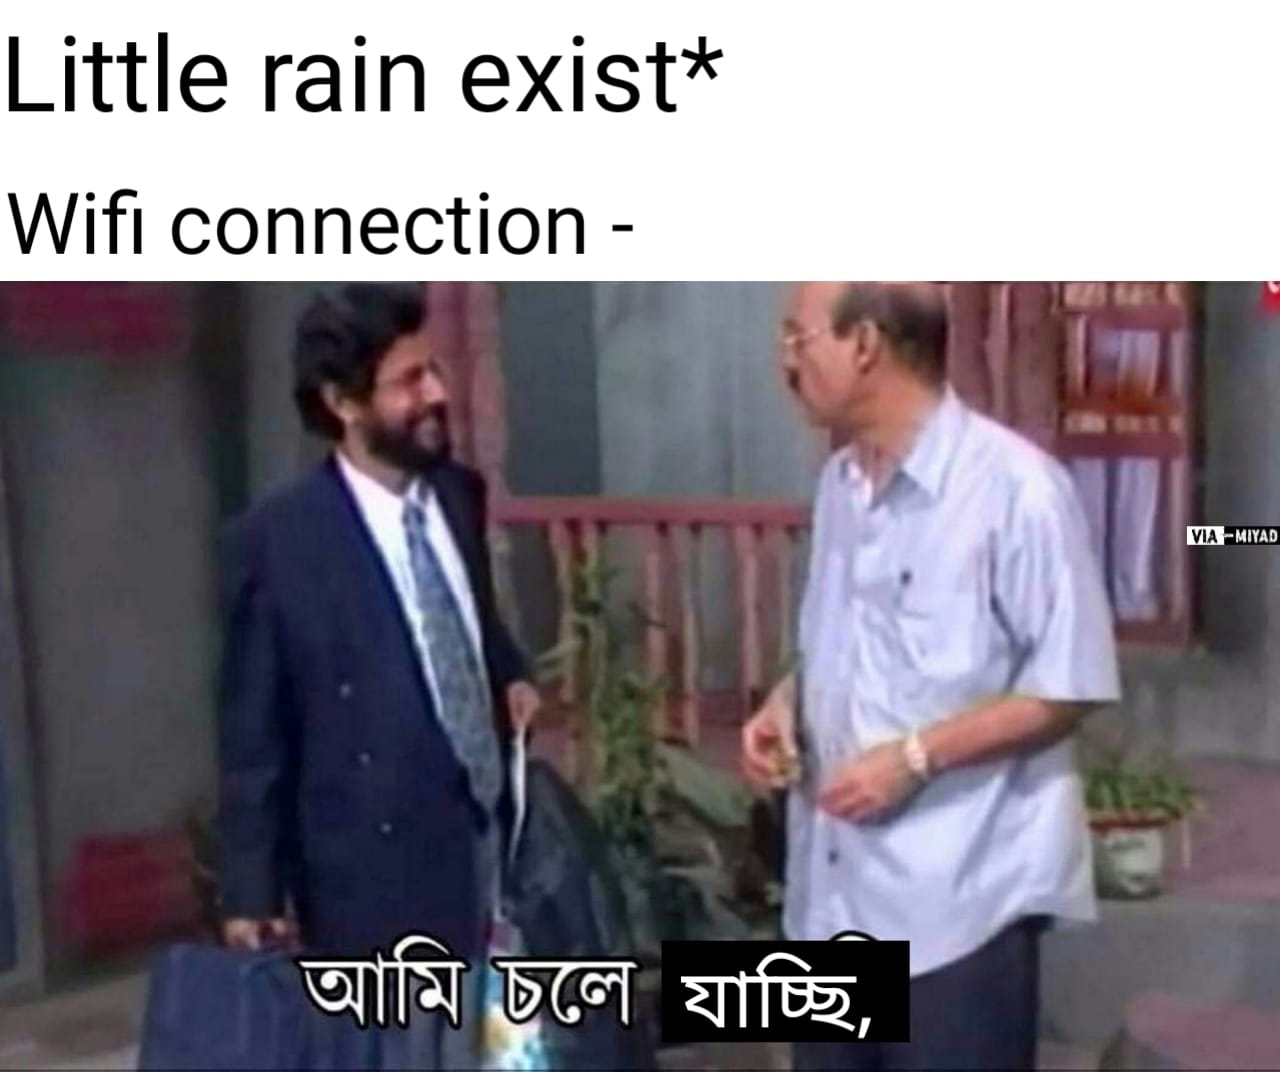
Caption: Little rain exist*     Wifi connection -   আমি চলে যাচ্ছি ,
Label: non-hate